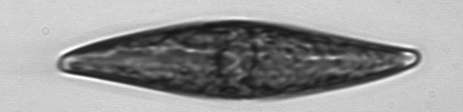
Label: Pleurosigma